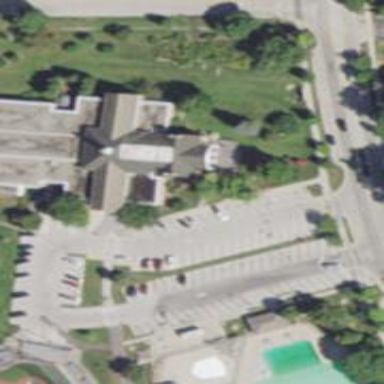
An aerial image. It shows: Civic building which is library.